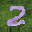
Label: 2